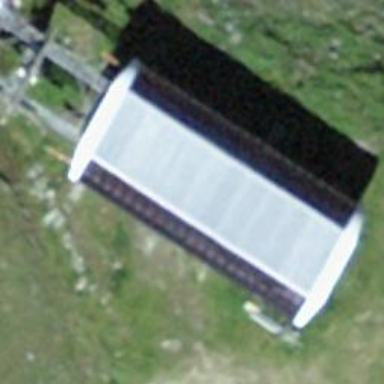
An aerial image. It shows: Aerialway station.